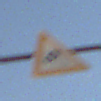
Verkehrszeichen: SeitenwindVonRechts
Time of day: SunriseSunset
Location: Outdoor (Nature)
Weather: PartlyCloudy
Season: NotSpecified
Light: Natural